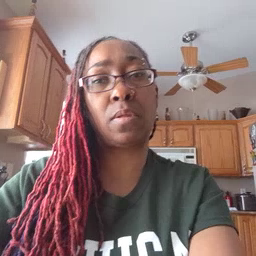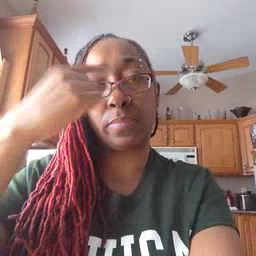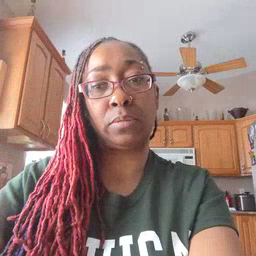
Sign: black